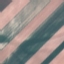
Land use / land cover class: AnnualCrop